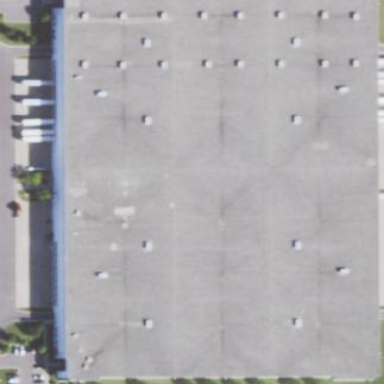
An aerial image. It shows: Warehouse building.